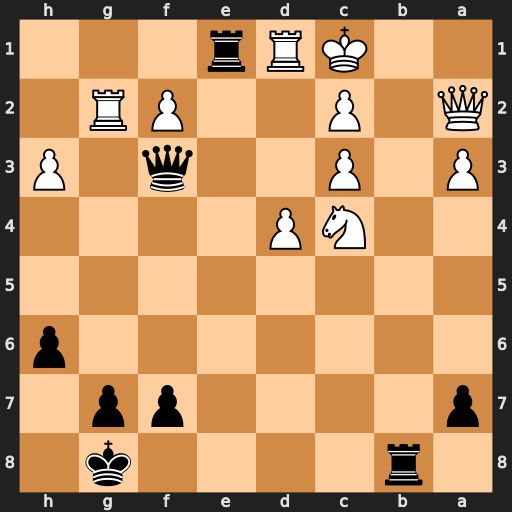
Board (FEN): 1r4k1/p4pp1/7p/8/2NP4/P1P2q1P/Q1P2PR1/2KRr3
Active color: b
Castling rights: -
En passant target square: -
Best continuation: Qxd1#